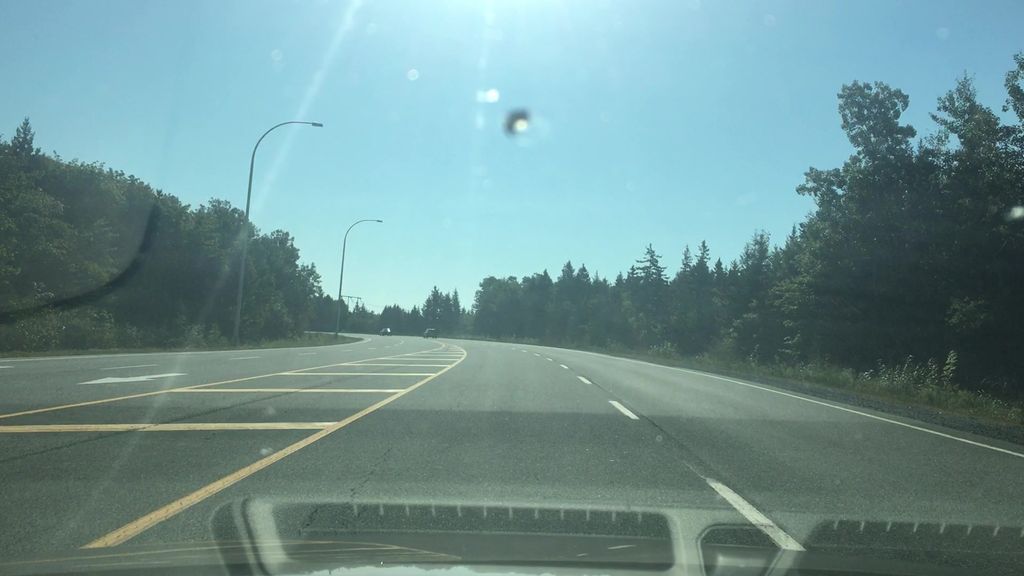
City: halifax